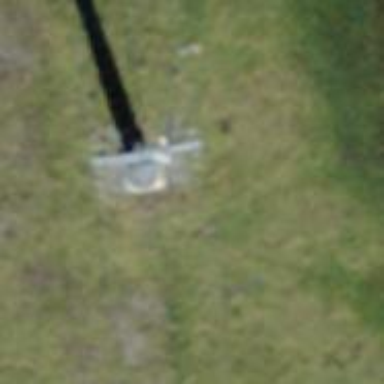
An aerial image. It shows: Pylon used for aerialway.